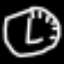
Label: clock